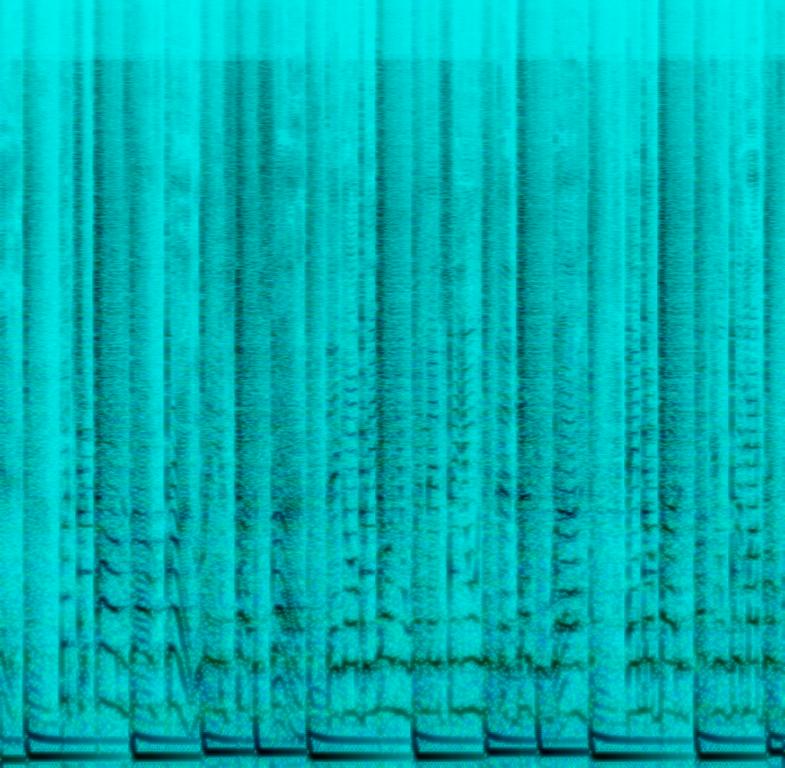
This is a pop-rap/dance-rap piece. There is a male vocal rapping joined by the occasional samples of other rappers. The electronic drums and the electronic percussion are providing the rhythmic background. There is a strong 808-style syncopated bass. The atmosphere has a groovy feeling to it. This song could be used in nightclubs and sports venues.